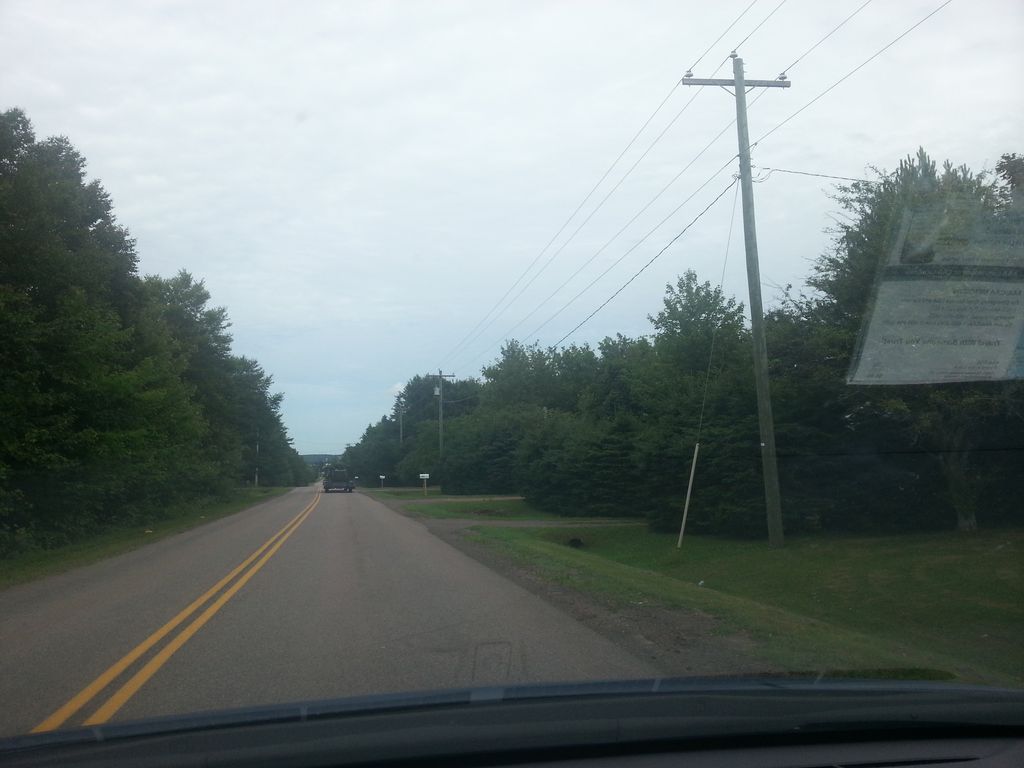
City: charlottetown